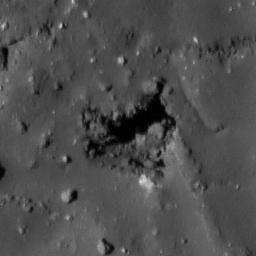
Pit: Tycho 18
Host crater: Tycho
Host type: impact_melt
Lunar coordinates: latitude -43.278, longitude 347.826